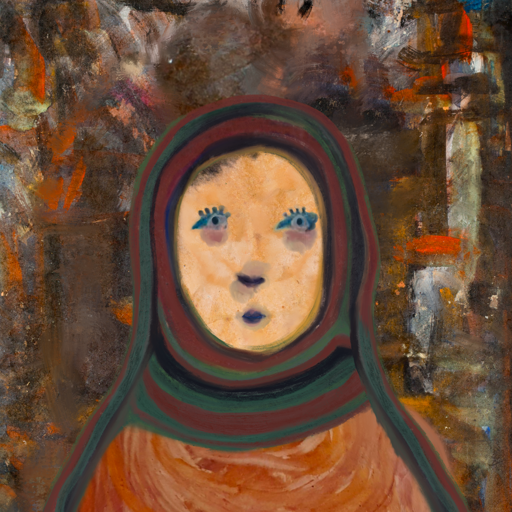
Background: GypsyQueen, Head And Neck Front: Childish, Face Front: Hill_Girl, Bust: Pious_Lady, Hair Front: Blank, Head Accessory: After_Raid_Scarf, Second Necklace: Blank, Necklace: Blank, Baby: Blank